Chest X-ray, PA view. Patient: 22 years old, sex M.
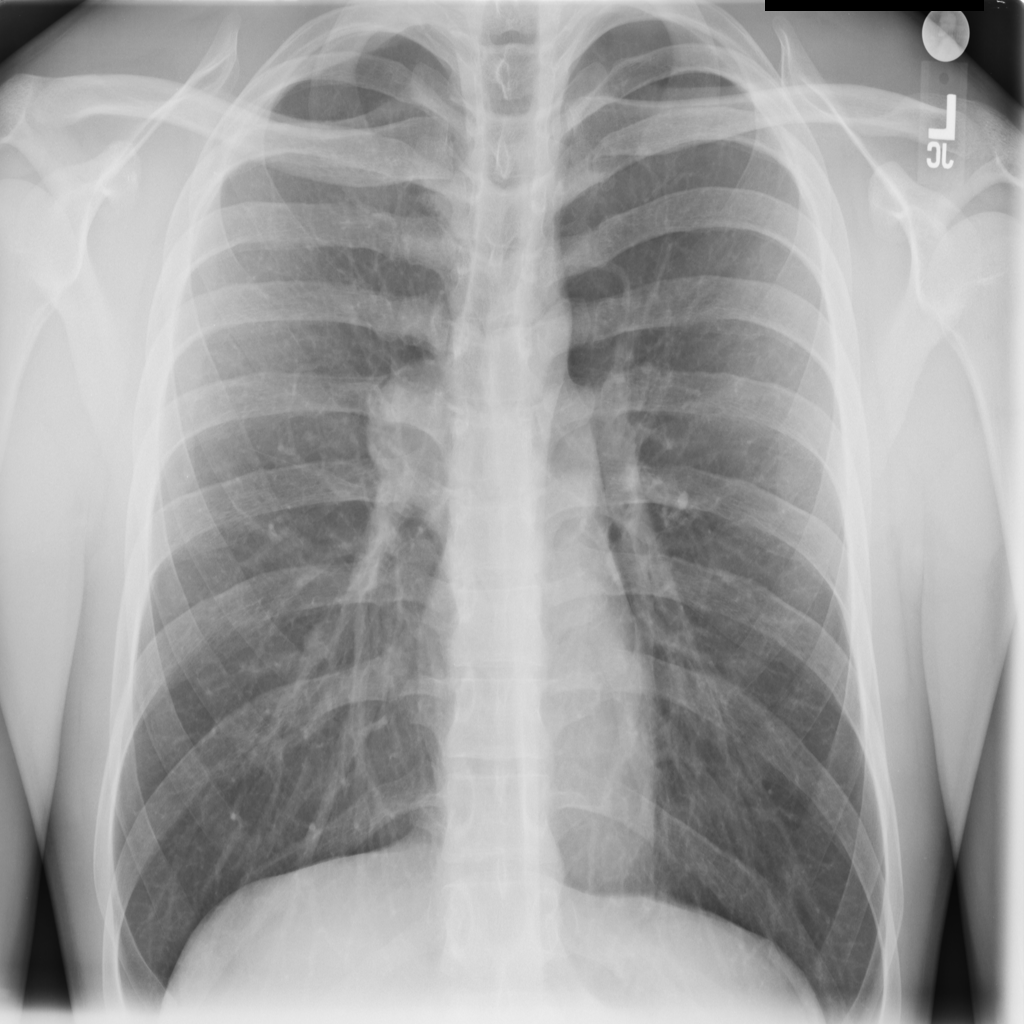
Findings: Mass